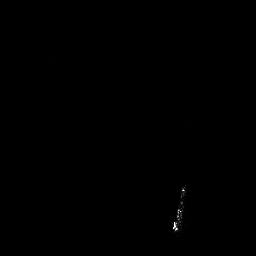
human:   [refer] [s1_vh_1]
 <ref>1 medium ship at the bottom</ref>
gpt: <box>[[66, 70, 73, 91, 0]]</box>